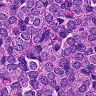
Metastatic tissue present: yes